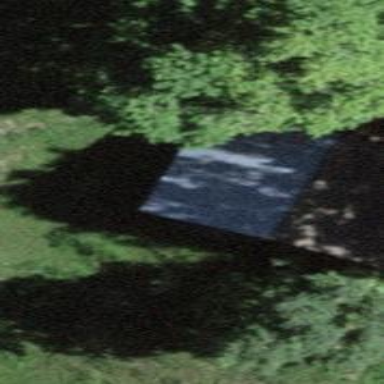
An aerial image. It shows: Rural barn.